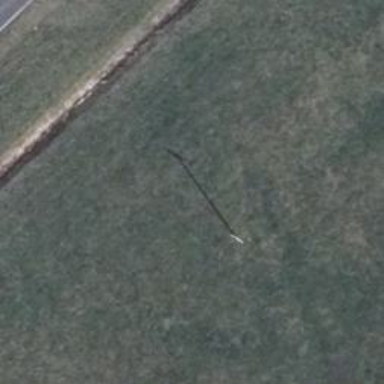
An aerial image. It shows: Minor power line.